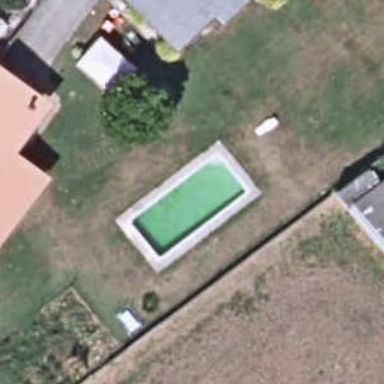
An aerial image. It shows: Swimming pool located in leisure land.